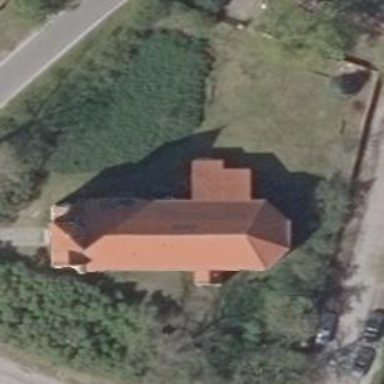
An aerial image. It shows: Building that is place of worship.